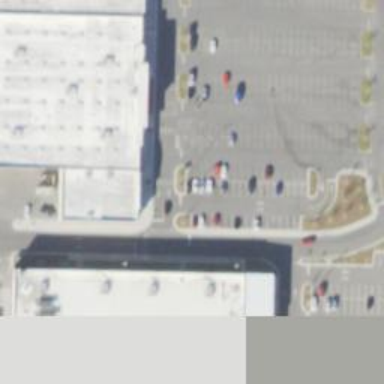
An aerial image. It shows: Parking space.